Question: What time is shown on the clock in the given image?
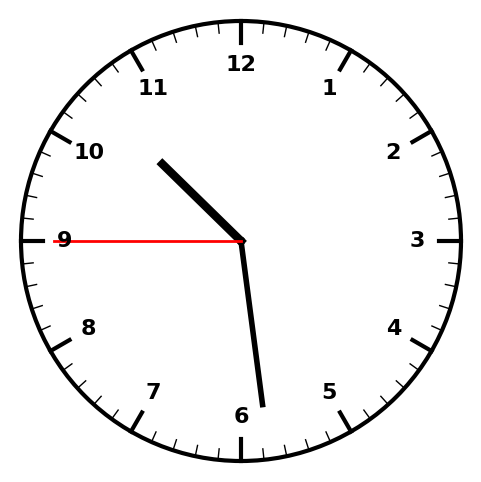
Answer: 10:28:45